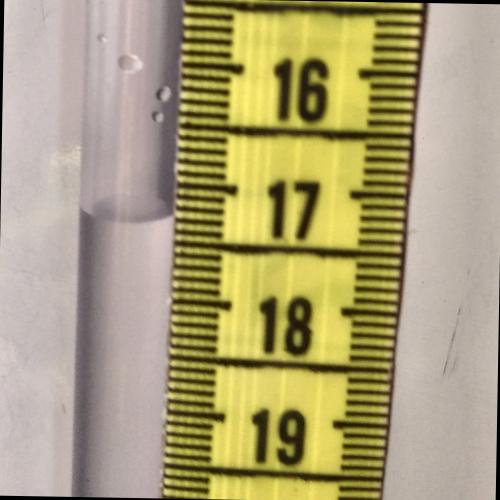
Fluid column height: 17.3 cm